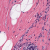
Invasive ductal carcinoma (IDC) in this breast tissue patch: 1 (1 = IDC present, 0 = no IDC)